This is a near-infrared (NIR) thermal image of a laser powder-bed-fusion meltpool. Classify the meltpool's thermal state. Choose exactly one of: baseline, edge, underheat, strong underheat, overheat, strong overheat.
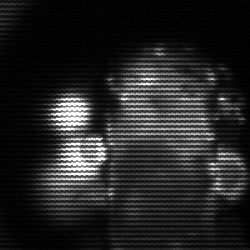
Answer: strong underheat